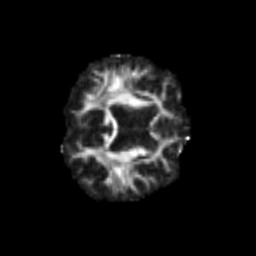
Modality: FA
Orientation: axial
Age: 72
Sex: male
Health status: ill
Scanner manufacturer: siemens
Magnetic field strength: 3 T
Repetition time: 8.7 s
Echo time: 0.11 s